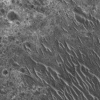
Atmospheric dust classification: not_dusty